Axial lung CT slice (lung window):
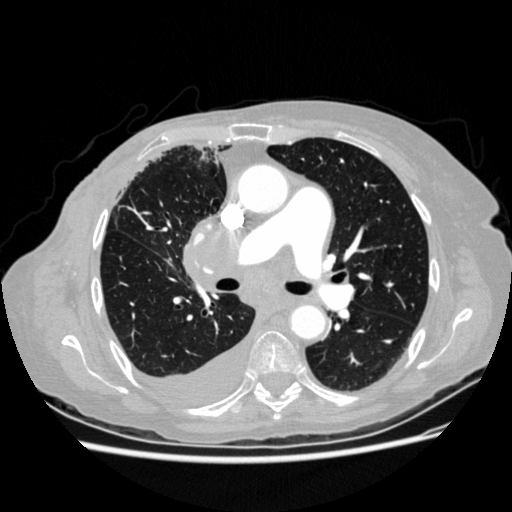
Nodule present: no